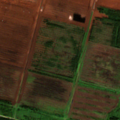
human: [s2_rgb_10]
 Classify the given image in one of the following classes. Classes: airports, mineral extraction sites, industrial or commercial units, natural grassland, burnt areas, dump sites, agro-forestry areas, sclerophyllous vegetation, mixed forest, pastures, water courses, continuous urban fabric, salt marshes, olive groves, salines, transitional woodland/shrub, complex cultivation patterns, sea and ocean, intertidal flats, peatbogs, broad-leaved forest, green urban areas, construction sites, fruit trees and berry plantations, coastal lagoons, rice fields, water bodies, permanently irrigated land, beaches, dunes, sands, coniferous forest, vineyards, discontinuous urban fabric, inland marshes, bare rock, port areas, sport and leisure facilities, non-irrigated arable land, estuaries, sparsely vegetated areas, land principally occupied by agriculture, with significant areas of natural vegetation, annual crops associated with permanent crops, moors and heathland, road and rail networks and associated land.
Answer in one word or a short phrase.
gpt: land principally occupied by agriculture, with significant areas of natural vegetation, broad-leaved forest, coniferous forest, transitional woodland/shrub, peatbogs